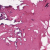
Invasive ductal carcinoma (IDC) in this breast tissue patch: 0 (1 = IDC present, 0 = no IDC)